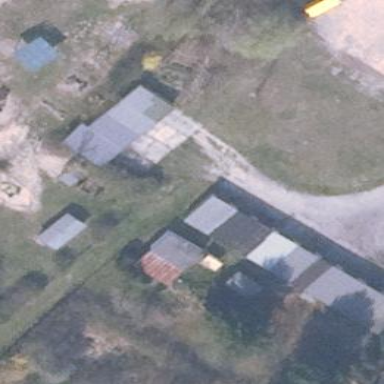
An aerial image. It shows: Group of garages.